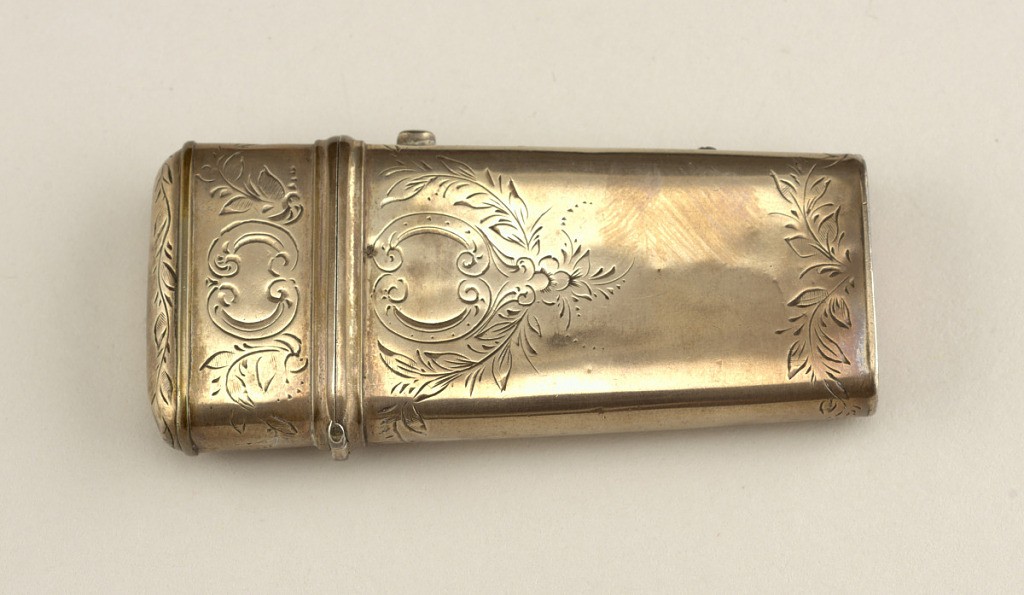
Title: Etui
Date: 19th century
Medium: Silver
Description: Narrow oval in section, with hinged top and push-button closing.  Engraved cartouches formed by C-scrolls, one containing the monogram "AB." Inside fitted for four lancets.